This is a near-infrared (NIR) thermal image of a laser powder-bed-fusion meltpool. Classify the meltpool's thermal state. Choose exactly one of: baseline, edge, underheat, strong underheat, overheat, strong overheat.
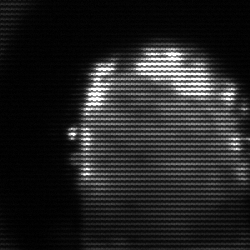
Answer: baseline